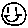
Label: smiley face